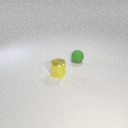
small green rubber sphere behind small yellow metal cylinder